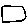
Label: square